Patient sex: M
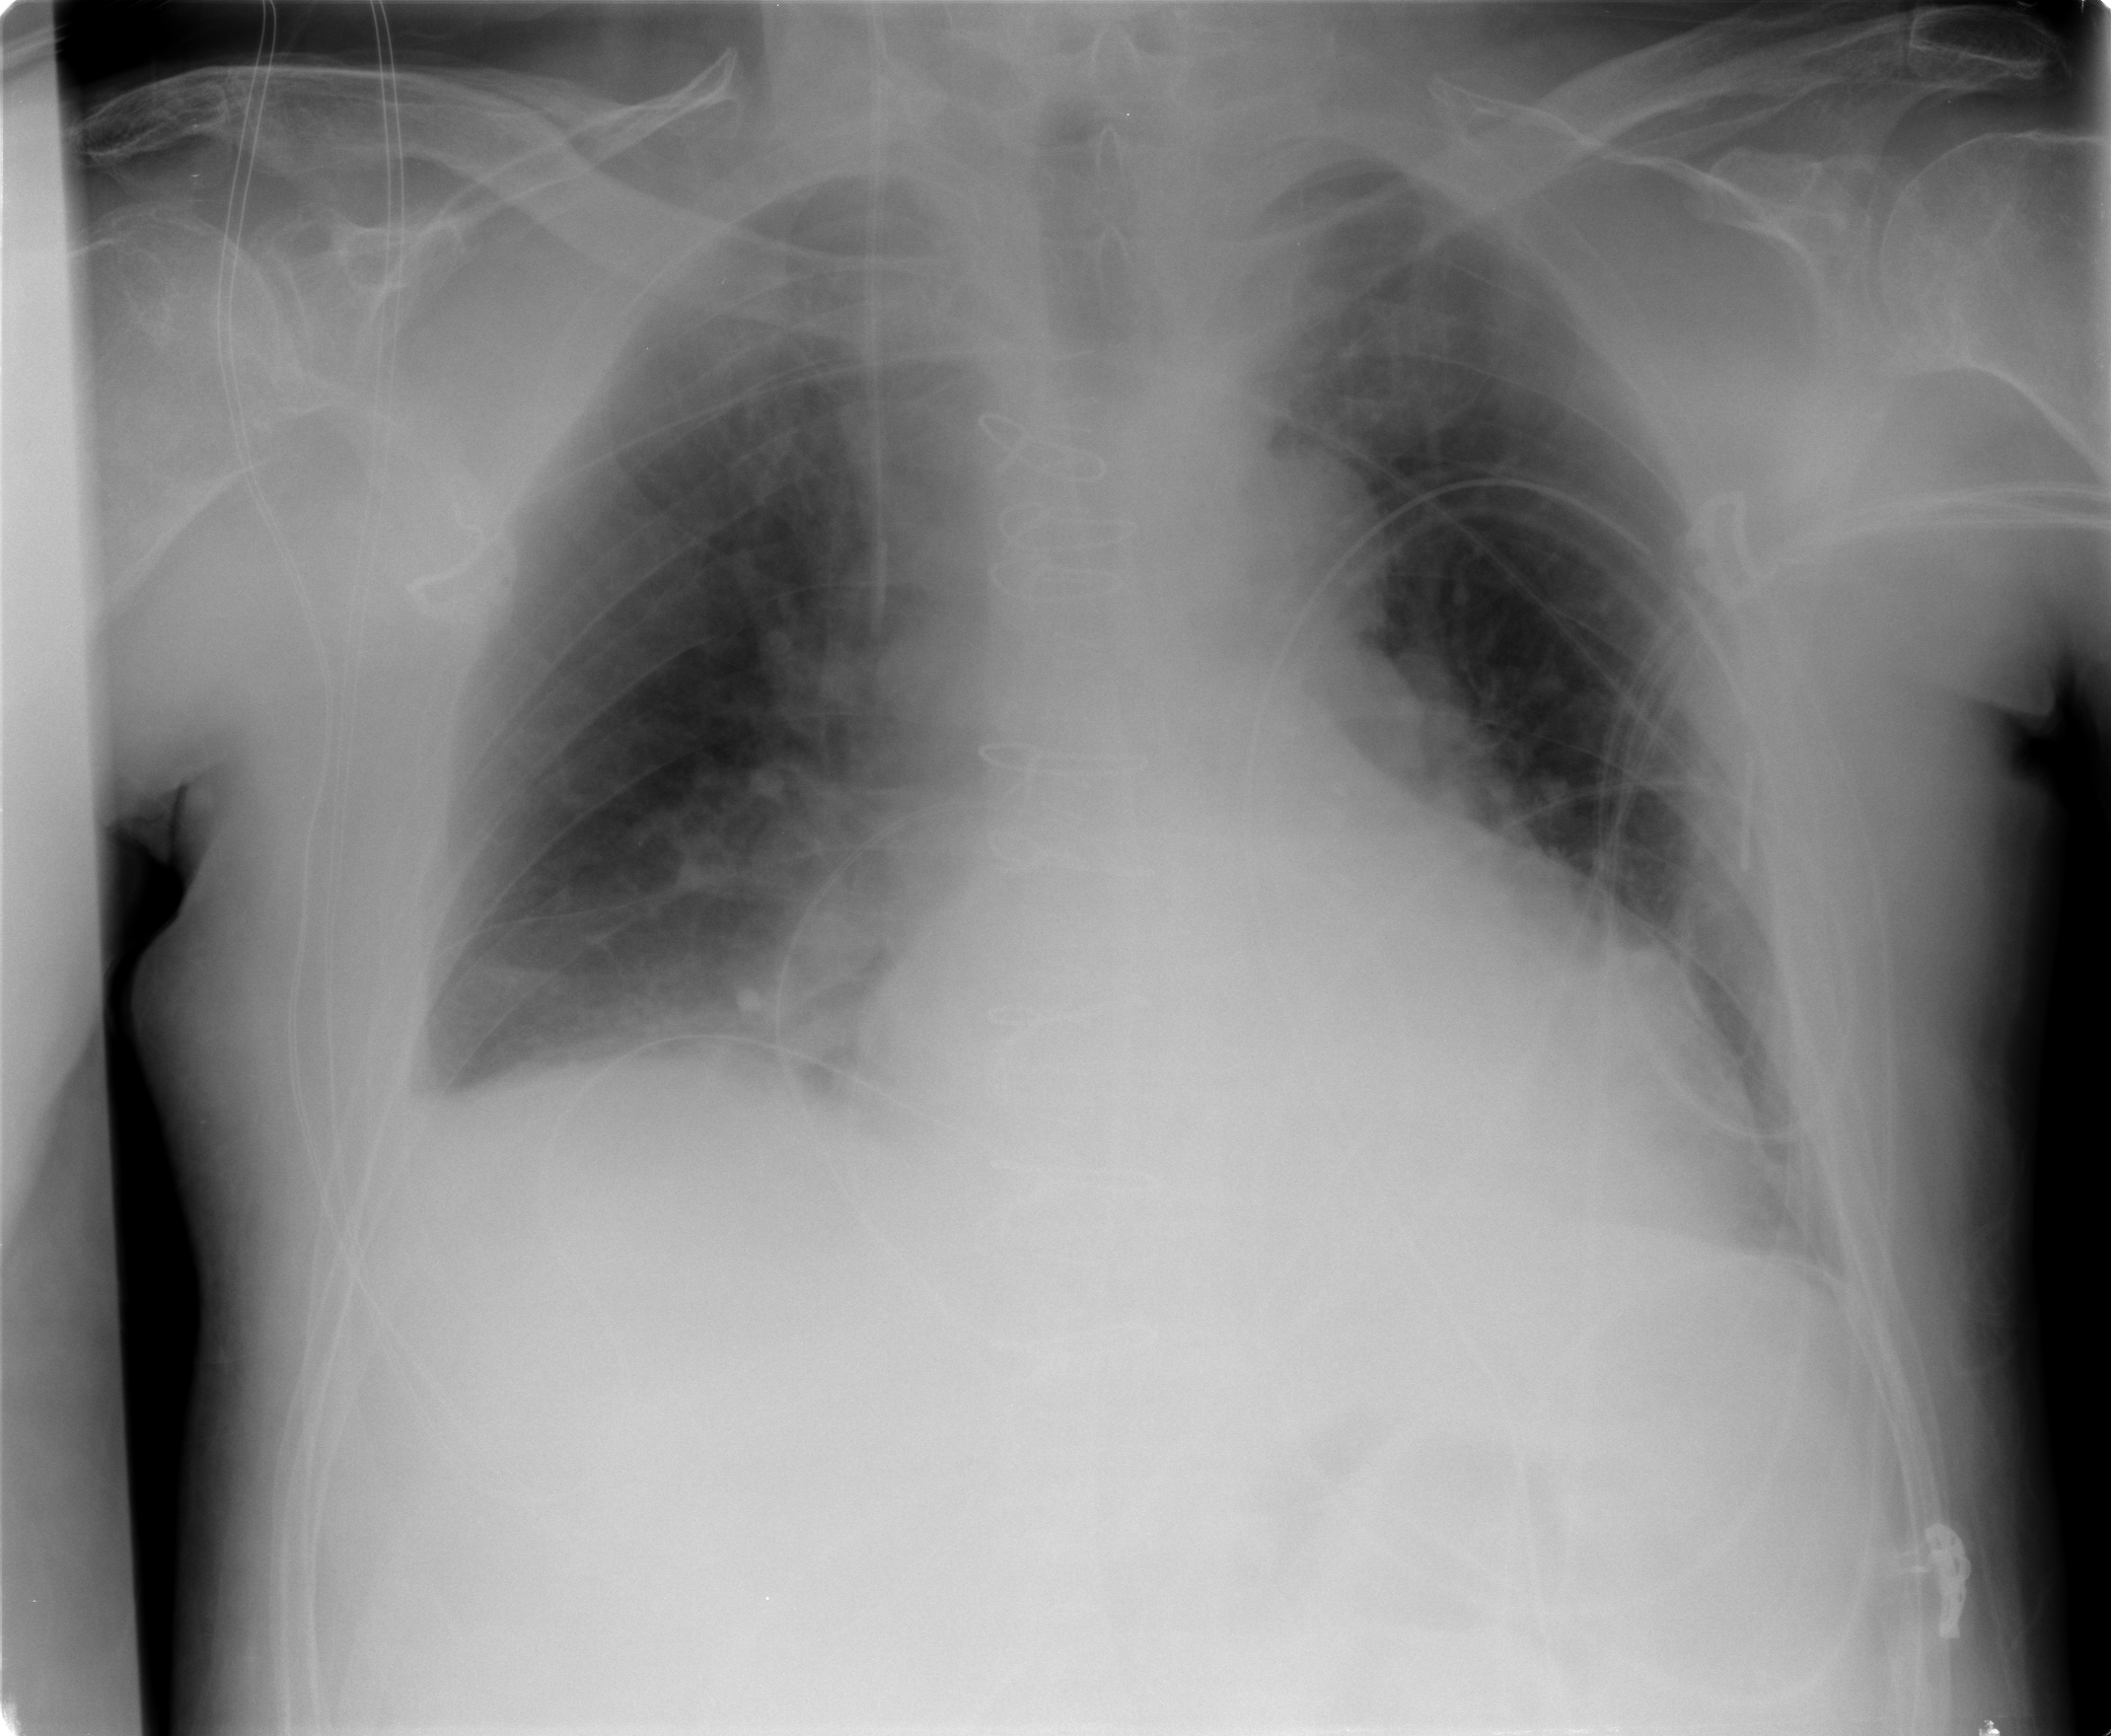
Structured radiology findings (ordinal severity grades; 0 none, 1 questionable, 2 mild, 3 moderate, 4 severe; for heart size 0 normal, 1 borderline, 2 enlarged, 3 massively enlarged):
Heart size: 0
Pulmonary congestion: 2
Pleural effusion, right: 0
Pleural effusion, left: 0
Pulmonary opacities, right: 0
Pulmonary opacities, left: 0
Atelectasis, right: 0
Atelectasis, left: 0